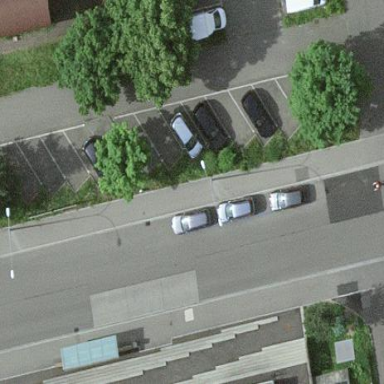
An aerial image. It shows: Parking available on the street side.